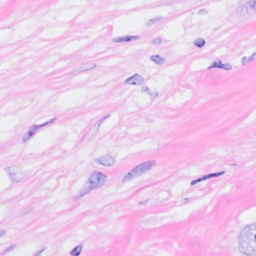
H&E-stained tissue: Breast